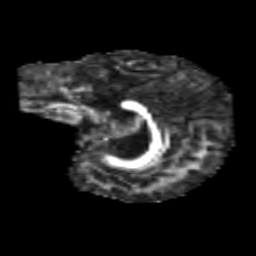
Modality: FA
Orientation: sagittal
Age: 7
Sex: female
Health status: healthy